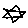
Label: star